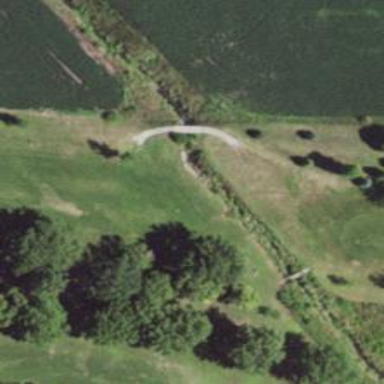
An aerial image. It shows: Path for both roads and golfers.